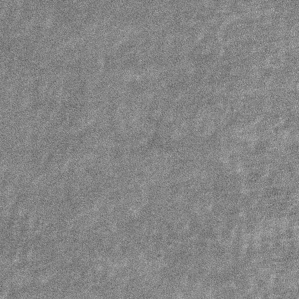
Label: frost